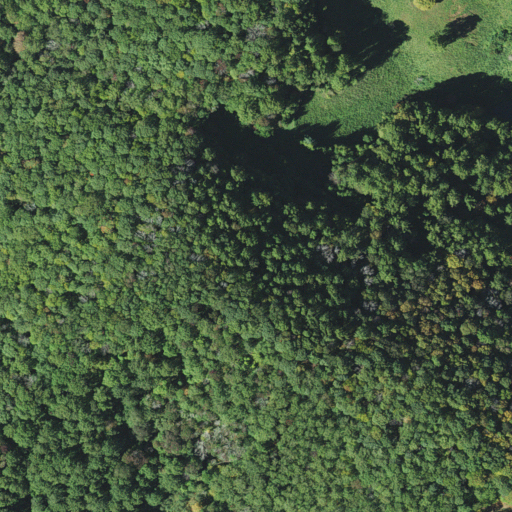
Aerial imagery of mountain in North Carolina named Frozen Knob containing deciduous forest, open development, and pasture